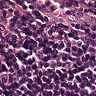
Metastatic tissue present: no